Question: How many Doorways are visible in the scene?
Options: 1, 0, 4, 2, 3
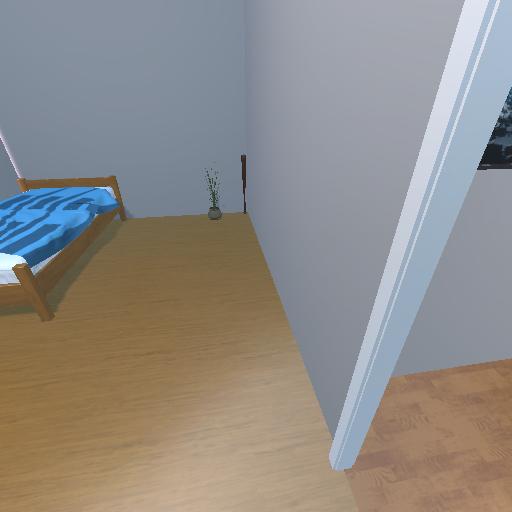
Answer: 1